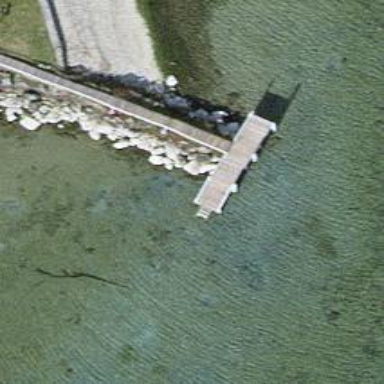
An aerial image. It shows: Man-made pier.